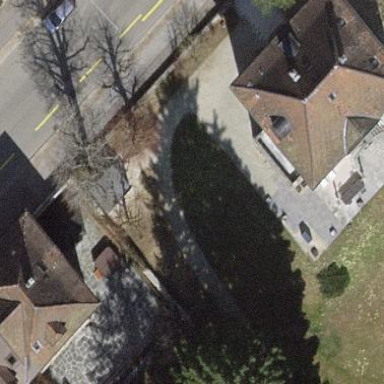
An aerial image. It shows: Hipped roof on residential building.